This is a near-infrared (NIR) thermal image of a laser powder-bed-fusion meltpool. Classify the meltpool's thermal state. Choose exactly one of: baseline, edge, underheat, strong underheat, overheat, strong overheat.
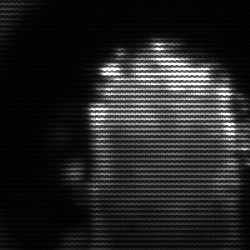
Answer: baseline